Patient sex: F
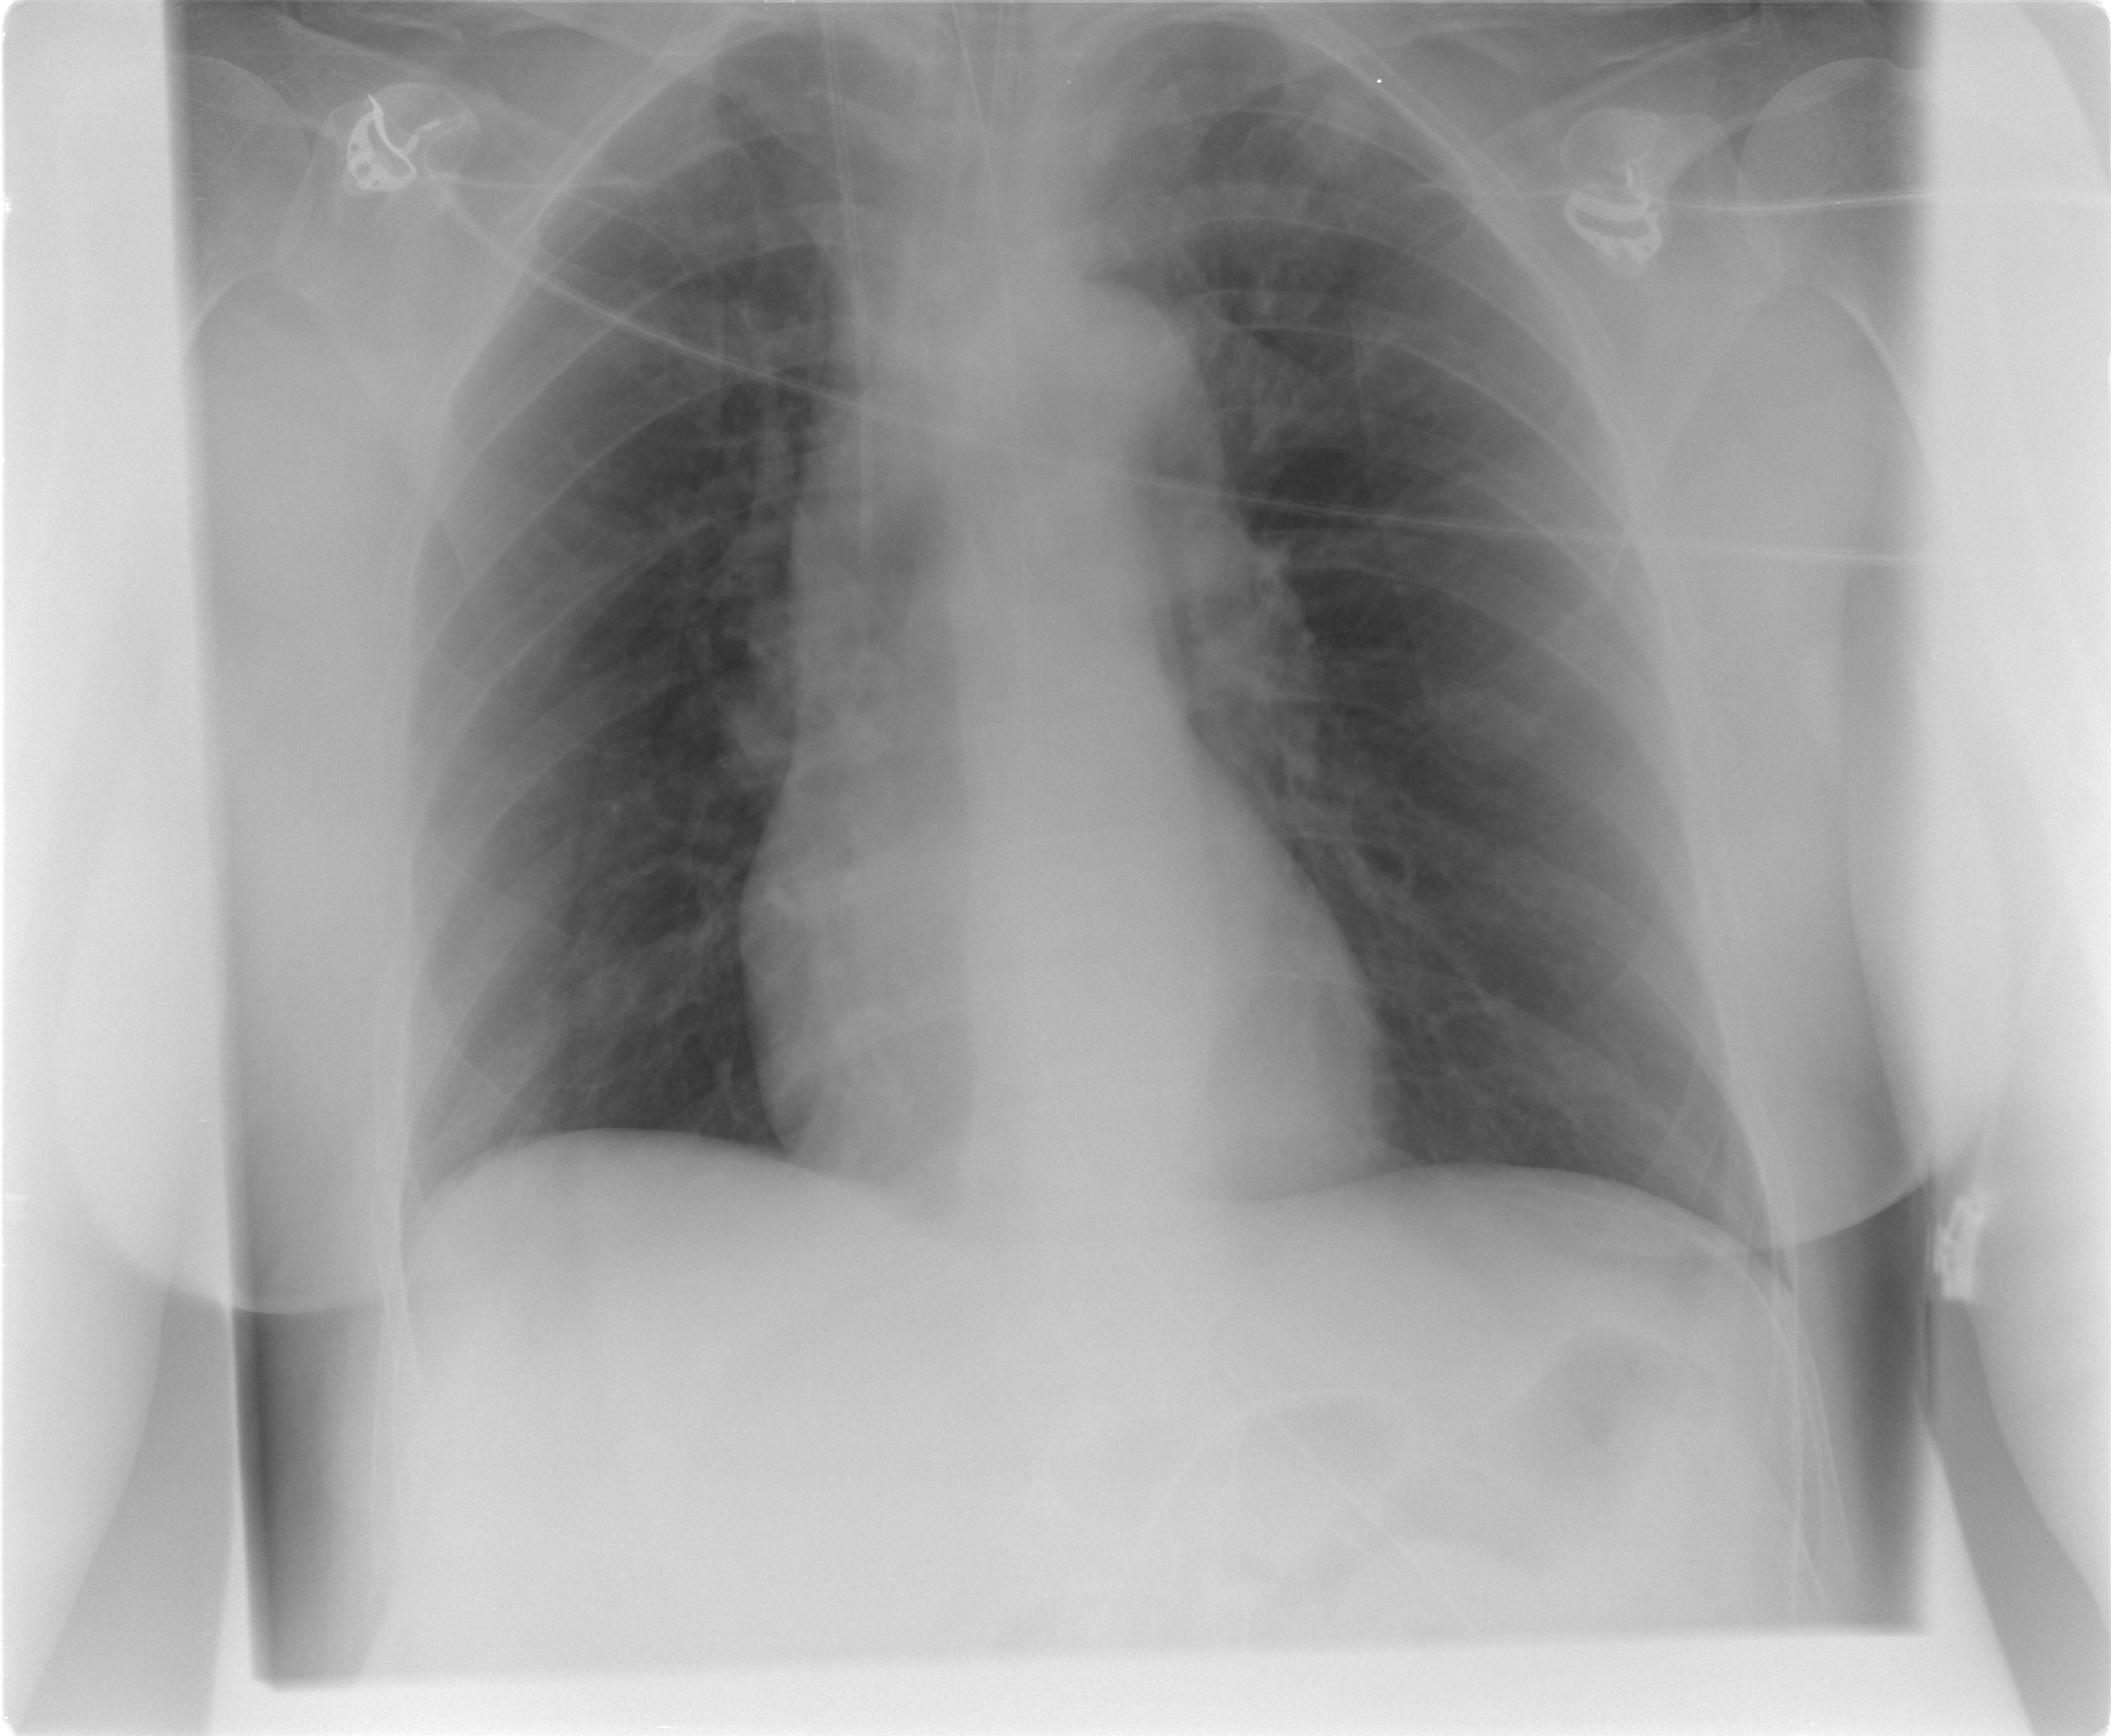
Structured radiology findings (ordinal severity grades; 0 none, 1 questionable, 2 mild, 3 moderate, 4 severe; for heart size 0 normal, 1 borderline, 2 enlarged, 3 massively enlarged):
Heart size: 0
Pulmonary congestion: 1
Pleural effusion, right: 0
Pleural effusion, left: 0
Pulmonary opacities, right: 0
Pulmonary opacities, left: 0
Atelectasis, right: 0
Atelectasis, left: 0